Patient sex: M
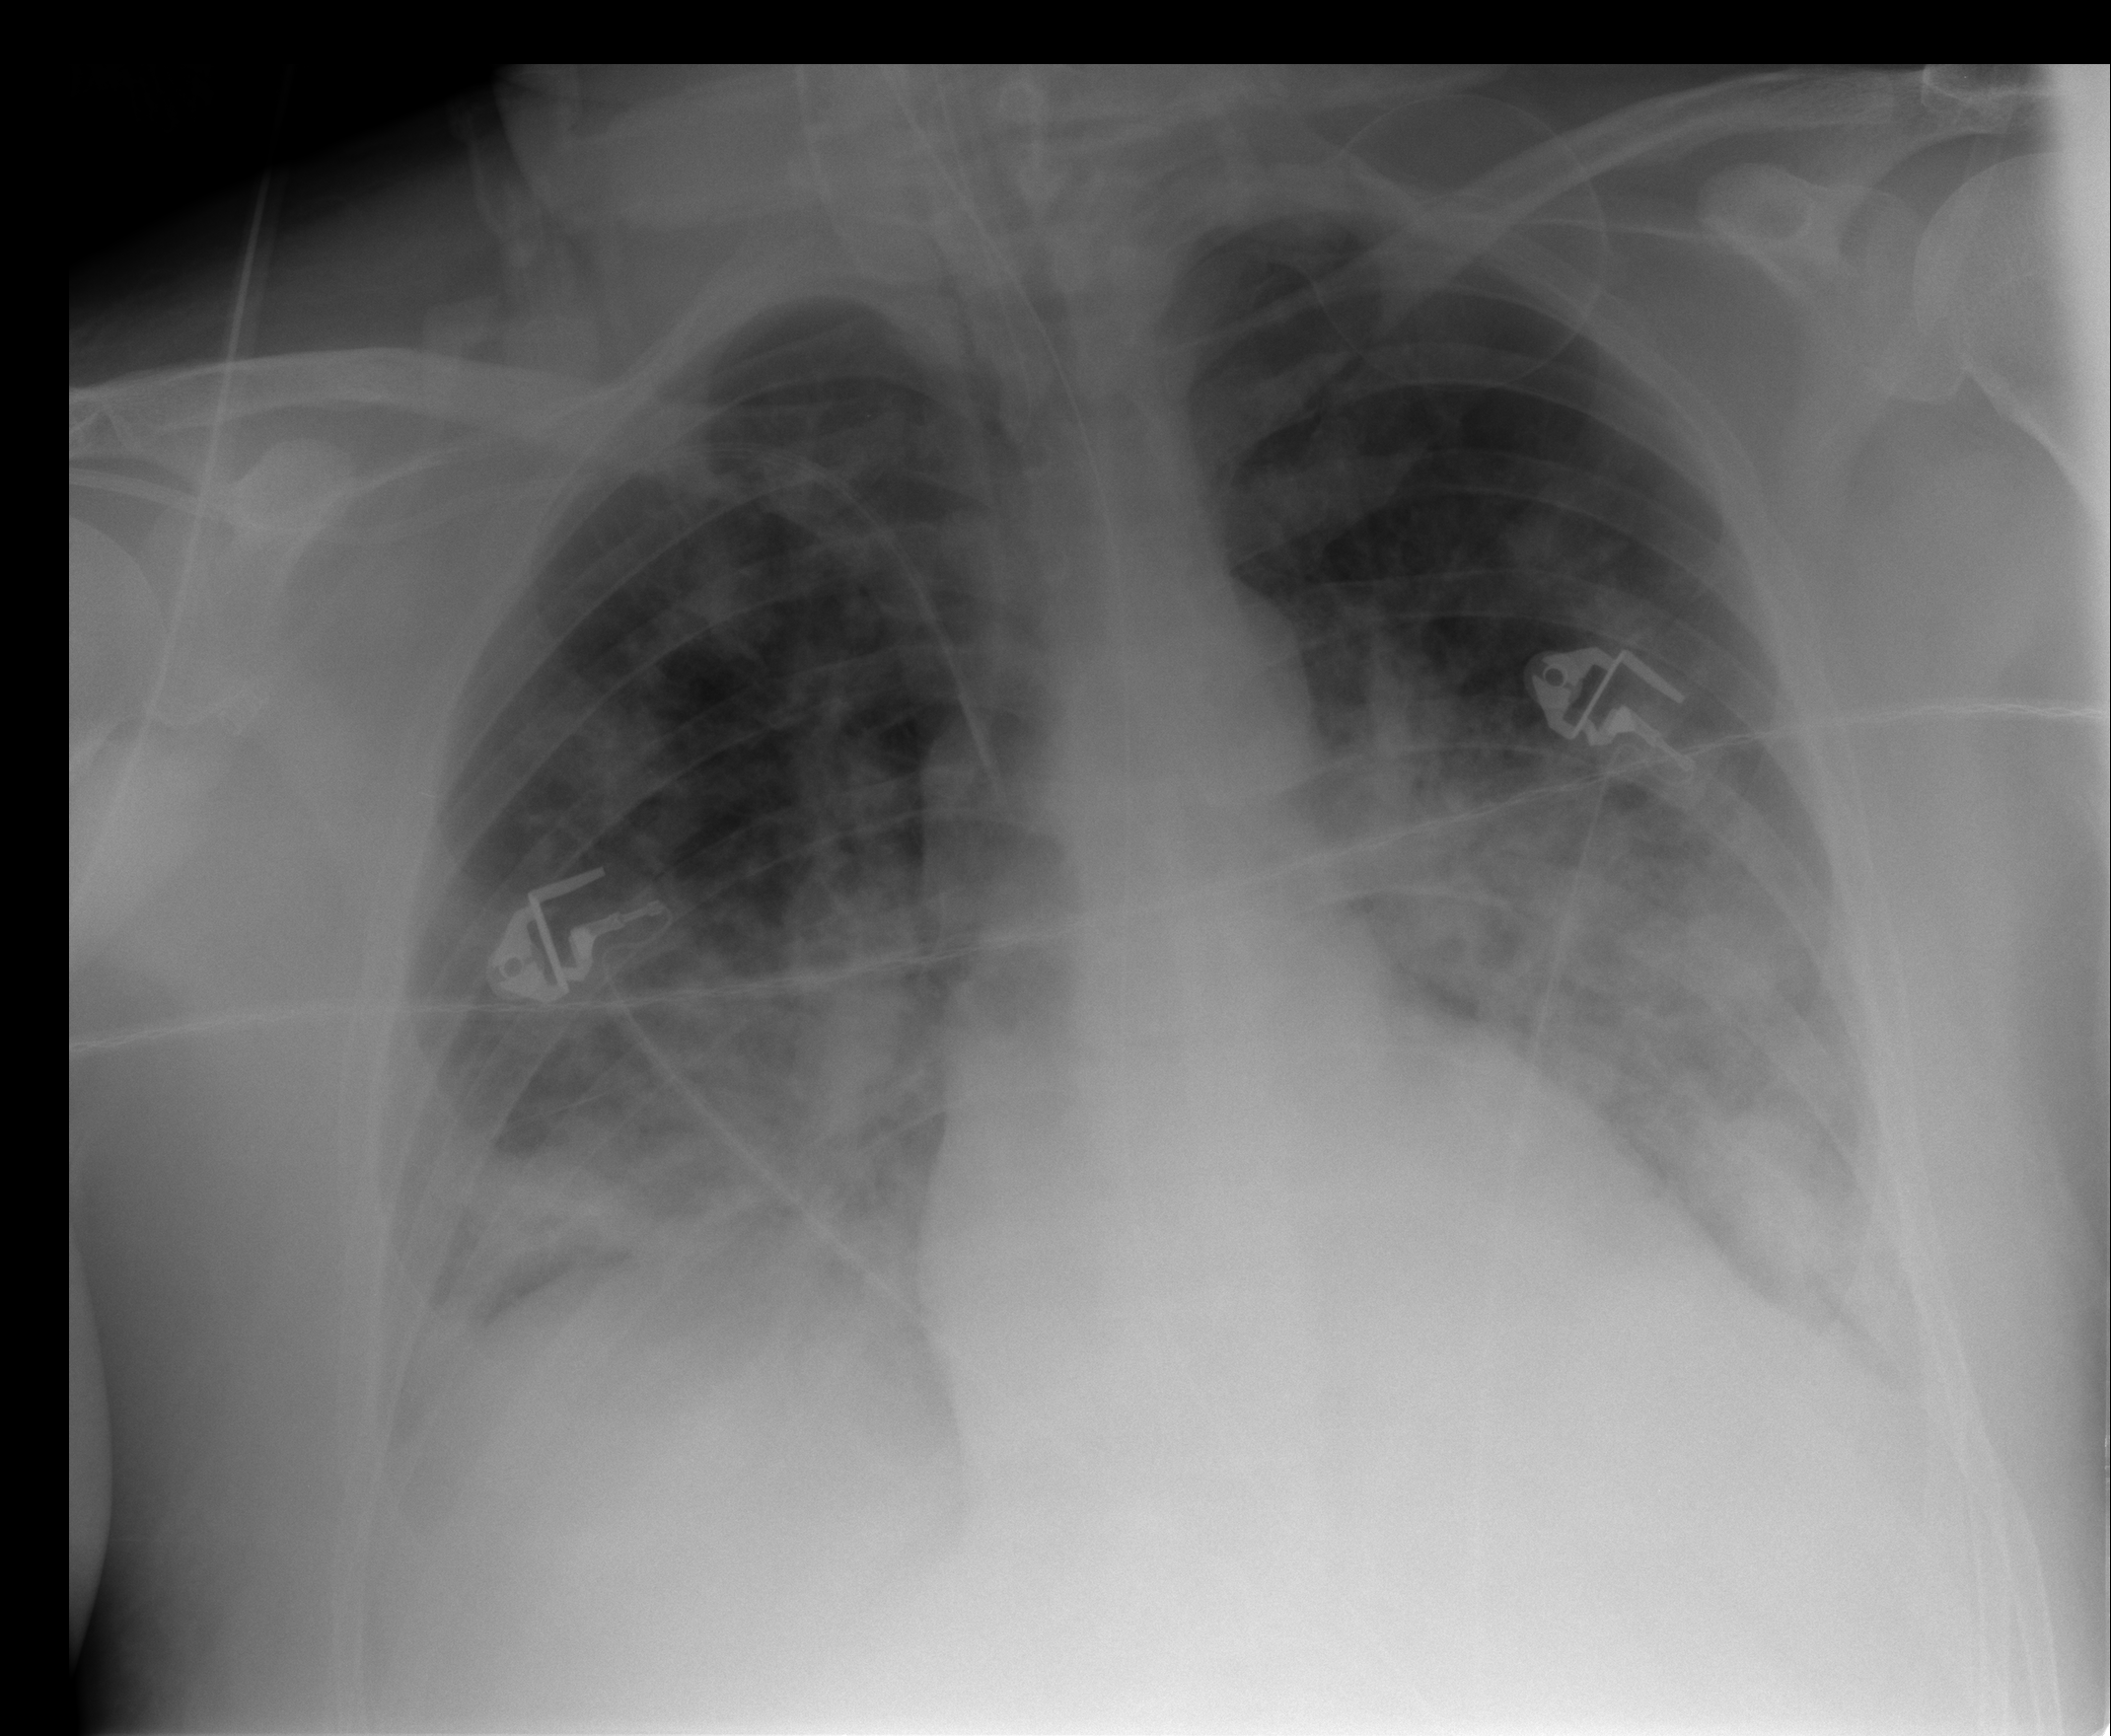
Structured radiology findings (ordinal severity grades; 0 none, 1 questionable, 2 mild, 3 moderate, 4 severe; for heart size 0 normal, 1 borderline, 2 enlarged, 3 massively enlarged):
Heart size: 1
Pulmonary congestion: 2
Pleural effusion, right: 1
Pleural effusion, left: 1
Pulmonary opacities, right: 4
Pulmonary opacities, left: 3
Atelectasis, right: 3
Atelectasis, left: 3